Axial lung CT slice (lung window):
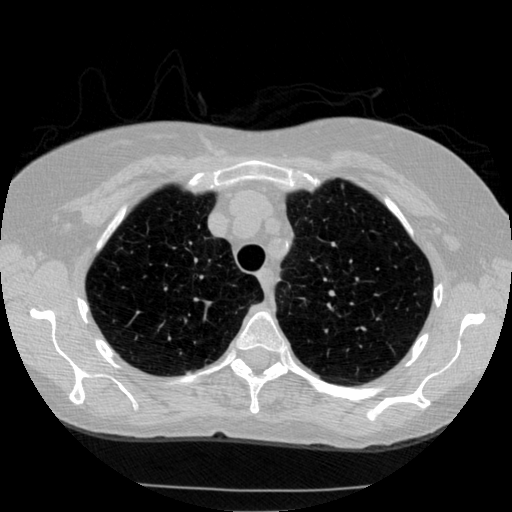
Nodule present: no